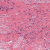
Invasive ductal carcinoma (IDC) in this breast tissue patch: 1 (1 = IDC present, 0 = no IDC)